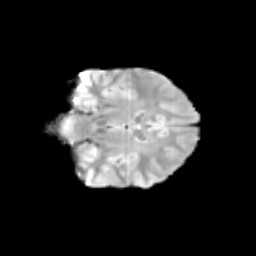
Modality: T2w
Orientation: coronal
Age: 11
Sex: female
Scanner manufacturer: siemens
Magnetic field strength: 3 T
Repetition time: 3.8 s
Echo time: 0.07 s